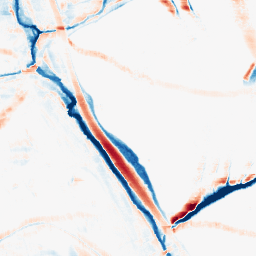
Category: morphological
Decomposition family: morphological_rect
Decomposition parameters: operation: average
width: 20
height: 10
Upsampling method: cubic_catmull_rom
Upsampling parameters: scale: 2
Upsampling scale: 2